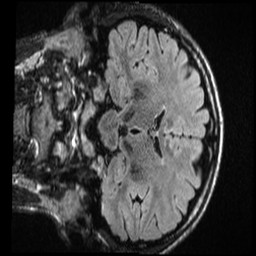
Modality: T1w
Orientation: coronal
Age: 24
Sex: male